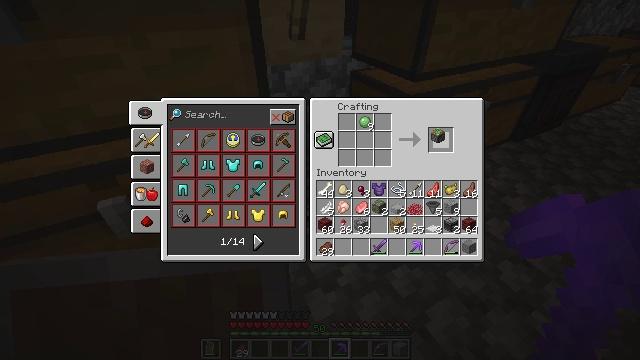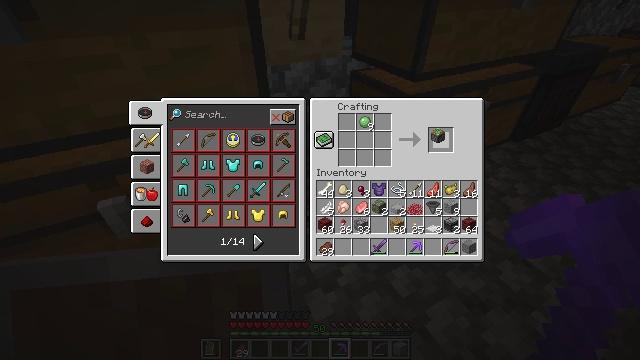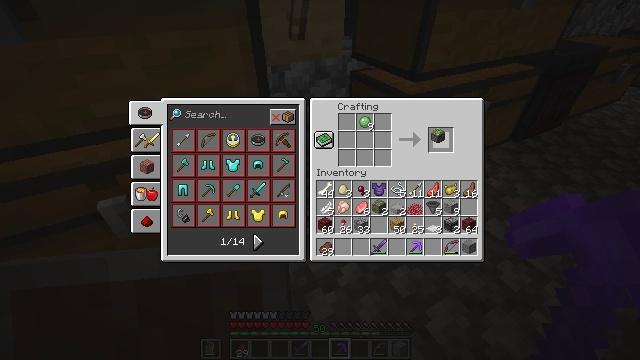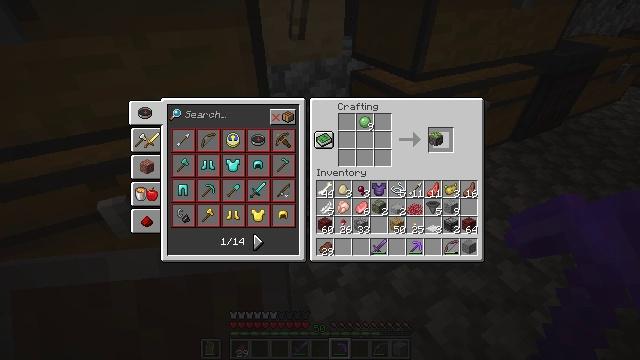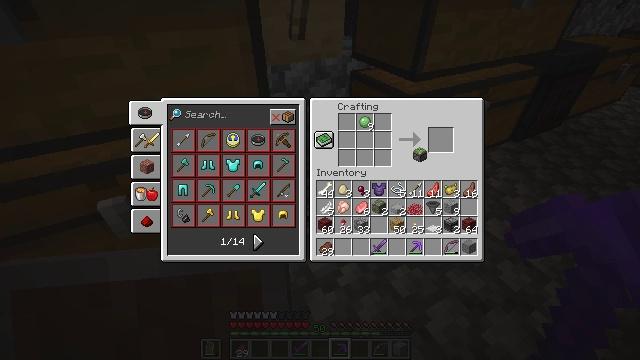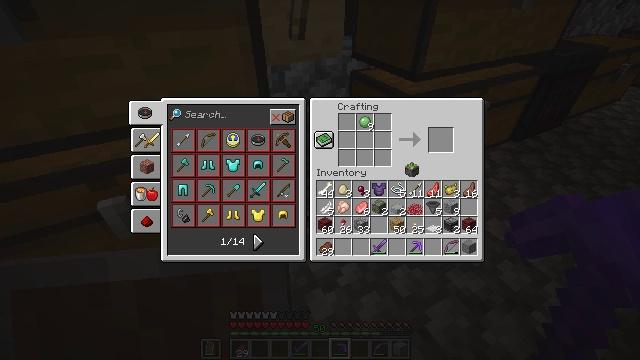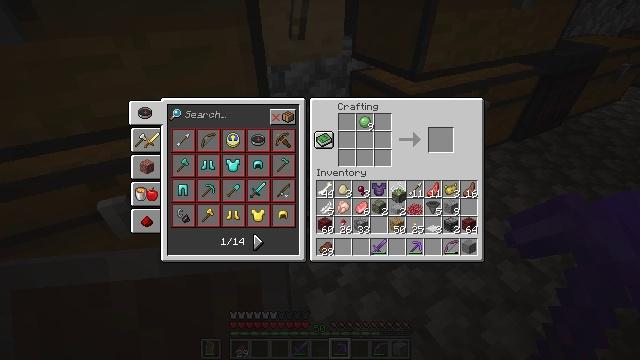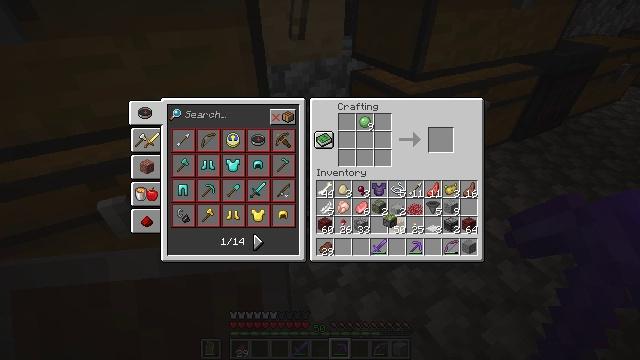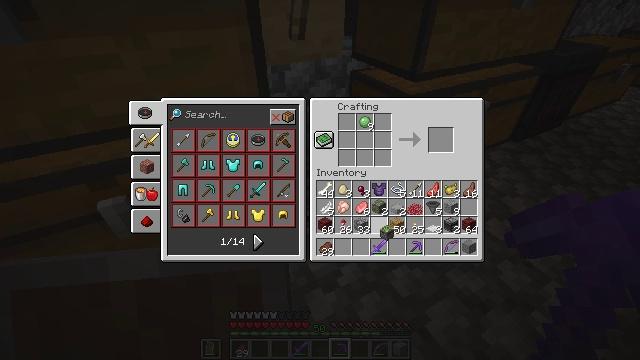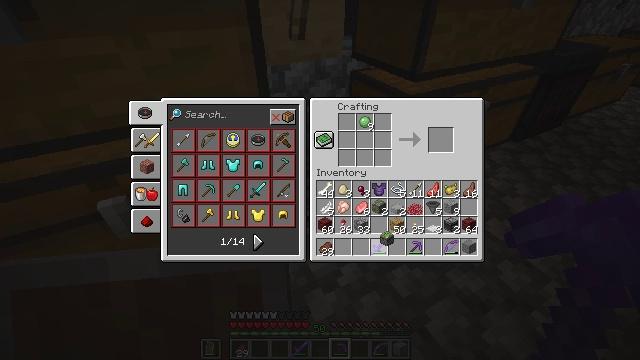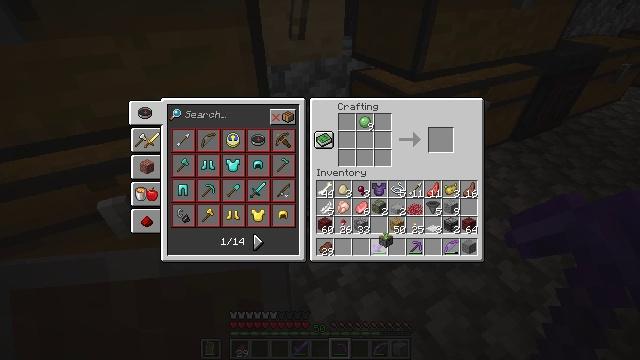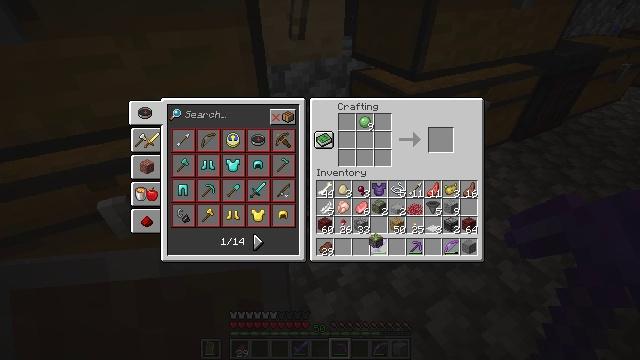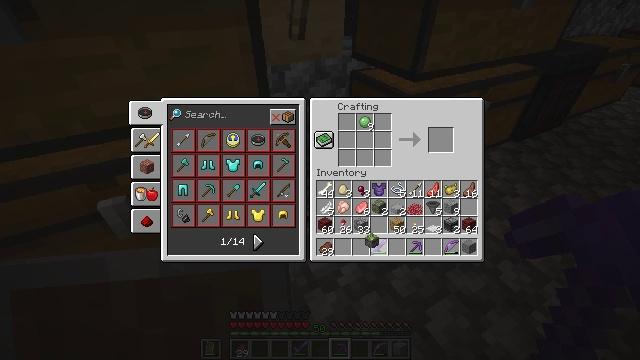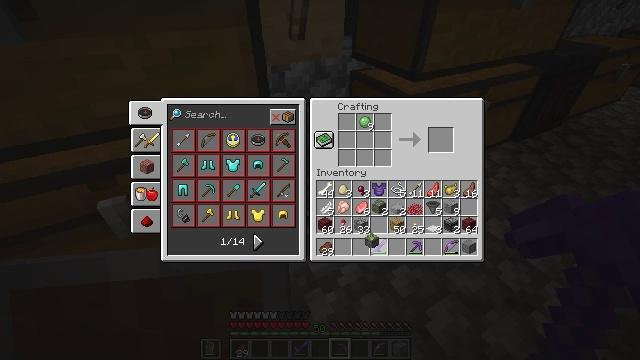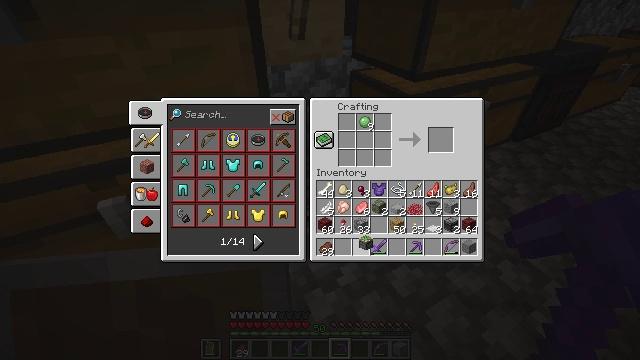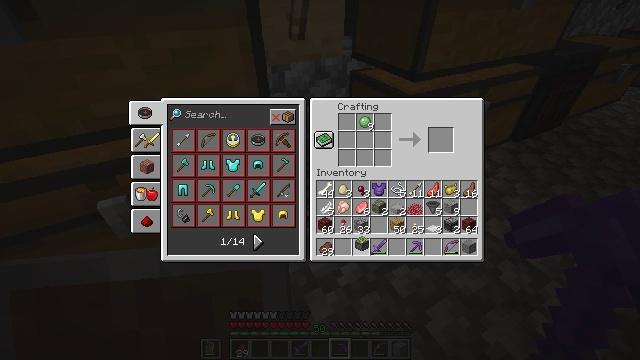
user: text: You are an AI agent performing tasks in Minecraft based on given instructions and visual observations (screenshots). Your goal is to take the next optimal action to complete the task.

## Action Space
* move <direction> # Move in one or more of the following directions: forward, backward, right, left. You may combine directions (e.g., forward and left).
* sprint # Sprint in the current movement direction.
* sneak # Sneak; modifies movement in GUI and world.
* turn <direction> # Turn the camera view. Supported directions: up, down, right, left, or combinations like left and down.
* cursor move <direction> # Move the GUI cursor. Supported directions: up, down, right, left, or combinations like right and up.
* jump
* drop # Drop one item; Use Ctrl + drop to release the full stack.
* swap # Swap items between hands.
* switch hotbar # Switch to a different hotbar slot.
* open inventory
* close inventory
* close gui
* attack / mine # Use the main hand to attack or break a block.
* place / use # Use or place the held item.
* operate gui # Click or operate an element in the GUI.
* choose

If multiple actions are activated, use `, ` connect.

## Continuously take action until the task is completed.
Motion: motion action
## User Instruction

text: Attack the white bed to collect it.
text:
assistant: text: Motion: no_op
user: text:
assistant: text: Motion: no_op
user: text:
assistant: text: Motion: no_op
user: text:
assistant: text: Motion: turn left and down
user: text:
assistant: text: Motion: turn left and down
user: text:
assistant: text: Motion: turn left and down
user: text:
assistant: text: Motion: turn left and down
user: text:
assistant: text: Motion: turn down
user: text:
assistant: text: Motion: no_op
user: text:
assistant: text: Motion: no_op
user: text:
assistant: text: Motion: turn left
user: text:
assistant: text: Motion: no_op
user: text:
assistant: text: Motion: no_op
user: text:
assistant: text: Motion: no_op
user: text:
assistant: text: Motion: no_op
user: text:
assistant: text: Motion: attack / mine
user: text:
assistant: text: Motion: attack / mine
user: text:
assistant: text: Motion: attack / mine
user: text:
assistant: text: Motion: no_op
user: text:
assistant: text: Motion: turn up
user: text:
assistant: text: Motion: sneak, turn up
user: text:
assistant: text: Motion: sneak, turn up
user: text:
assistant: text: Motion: sneak, turn up
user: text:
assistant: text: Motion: sneak, turn up
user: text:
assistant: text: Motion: sneak
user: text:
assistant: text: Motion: sneak
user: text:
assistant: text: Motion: sneak
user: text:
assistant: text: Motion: sneak, use / place
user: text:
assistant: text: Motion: sneak, use / place
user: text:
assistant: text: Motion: sneak, use / place